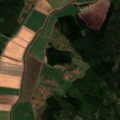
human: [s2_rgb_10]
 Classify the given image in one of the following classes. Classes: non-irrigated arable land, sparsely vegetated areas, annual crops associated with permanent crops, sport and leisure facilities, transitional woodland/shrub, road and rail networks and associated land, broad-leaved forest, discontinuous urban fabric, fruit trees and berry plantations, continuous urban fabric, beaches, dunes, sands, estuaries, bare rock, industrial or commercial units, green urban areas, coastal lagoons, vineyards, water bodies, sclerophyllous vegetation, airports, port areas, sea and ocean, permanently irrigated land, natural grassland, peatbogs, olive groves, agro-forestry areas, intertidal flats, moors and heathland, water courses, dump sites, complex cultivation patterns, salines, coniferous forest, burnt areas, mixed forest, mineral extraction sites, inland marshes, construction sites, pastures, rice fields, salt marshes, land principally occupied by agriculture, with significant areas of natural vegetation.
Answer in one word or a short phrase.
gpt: non-irrigated arable land, coniferous forest, mixed forest